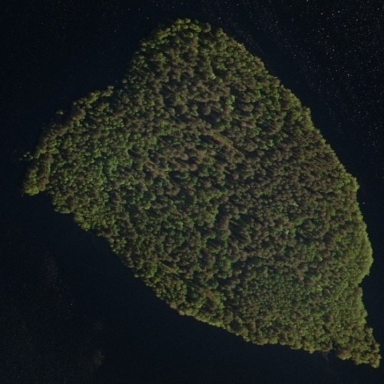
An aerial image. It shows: Mixed leaf woodland located on small islet.